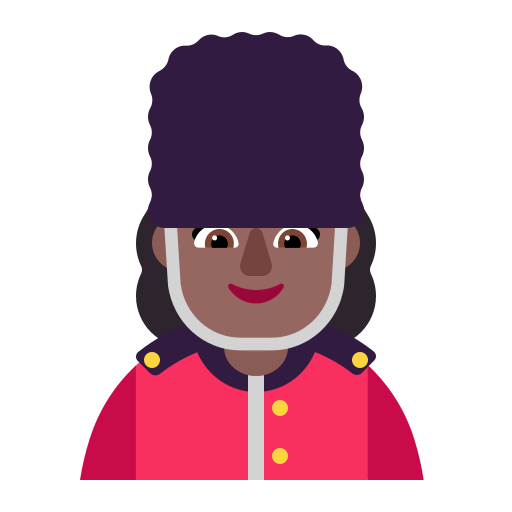
woman guard flat  dark